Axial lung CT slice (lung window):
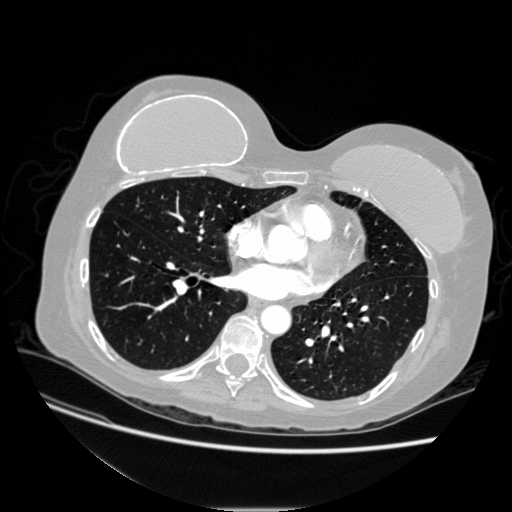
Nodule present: no